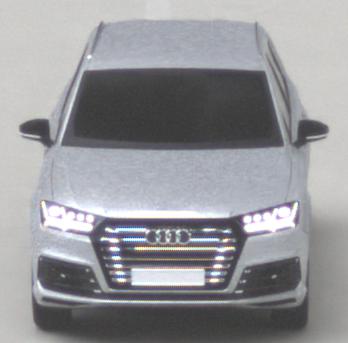
Make: Audi
Model: SQ7
Detailed model: -
Model produced from: 2016
Model produced until: 2018
Doors: 5
Color: white
Road condition: dry road
Daytime: morning or afternoon
Contrast: low contrast